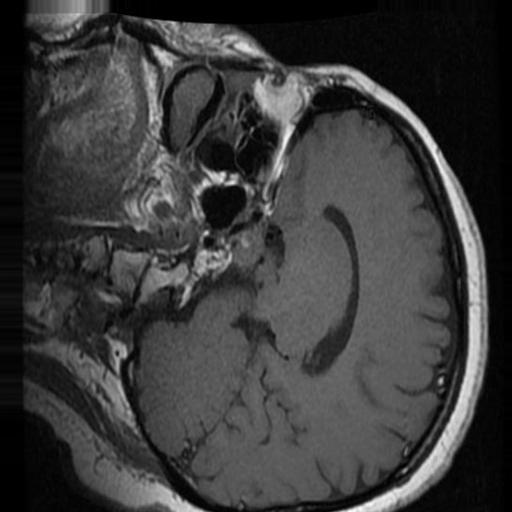
Label: brain_tumor